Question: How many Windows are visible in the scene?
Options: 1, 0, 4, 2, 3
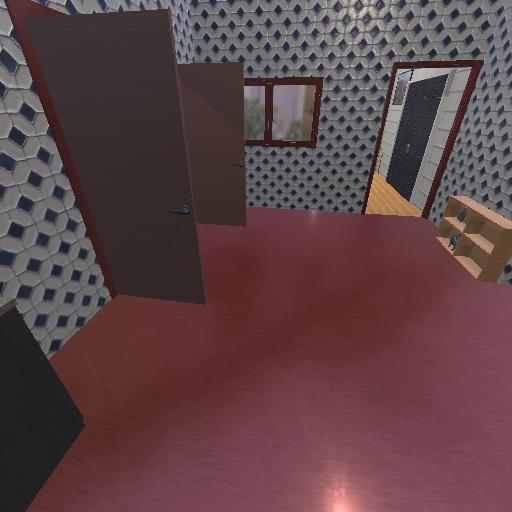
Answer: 1